Field crop: maize
Growth stage: 1
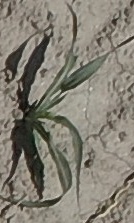
Species: sorghum